Question: I have a very simple 'Entity' with just 4 fields: Name, State, City and ID and some Validations.
'''
[Table("Places")]
public class Place : BindableBase, IDataErrorInfo
{
private string name;
private string city;
private Estado state;
private int id;
[Required]
[StringLength(500)]
public string Name
{
get { return this.name; }
set { SetProperty(ref name, value); }
}
[Required]
[StringLength(500)]
public string City
{
get { return this.city; }
set { SetProperty(ref city, value); }
}
[Required]
public State State
{
get { return this.state; }
set { SetProperty(ref state, value); }
}
[Key]
public int Id
{
get { return this.id; }
set { SetProperty(ref id, value); }
}
[NotMapped]
public bool IsValid
{
get
{
return Validator.TryValidateObject(this, new ValidationContext(this), new Collection<ValidationResult>(), true);
}
}
#region IDataErrorInfo Members
/// <summary>
/// IDataErrorInfo Interface Error Message for the object.
/// </summary>
[NotMapped]
public string Error
{
get { throw new NotImplementedException(); }
}
public string this[string propertyName]
{
get
{
var context = new ValidationContext(this)
{
MemberName = propertyName
};
var results = new Collection<ValidationResult>();
bool isValid = Validator.TryValidateObject(this, context, results, true);
if (!isValid)
{
ValidationResult result = results.SingleOrDefault(p =>
p.MemberNames.Any(memberName =>
memberName == propertyName));
return result == null ? null : result.ErrorMessage;
}
return null;
}
}
#endregion
}
'''
I can add it to the DB just fine, but once I try to update it, I get an Exception.
I am using:
'''
public void UpdatePlace(Place place)
{
var entity = context.Places.Find(place.Id);
if (entity == null)
{
throw new InvalidOperationException("Place not found.");
}
context.Entry(place).CurrentValues.SetValues(place);
context.SaveChanges();
}
'''
When I get to
'''
context.Entry(place).CurrentValues.SetValues(place);
'''
I get an Exception as:
> System.InvalidOperationException"Member 'CurrentValues' cannot be called for the entity of type
'Place' because the entity does not exist in the context.
To add an entity to the context call the Add or Attach method of
DbSet."
'context.Entry' shows me that indeed the entity is detached

But 'DbSet.Find()' method's documentation shows clearly that 'Find()' should return an attached entity in case one is found in the DB:
> Finds an entity with the given primary key values. If an entity with the given primary key values exists in the context, then it is returned immediately without making a request to the store. Otherwise, a request is made to the store for an entity with the given primary key values and this . If no entity is found in the context or the store, then null is returned.
So when I try to get 'CurrentValues', since the entity is detached, it throws the 'Exception'... but as far as I can see, there should be an attached entity, or null, not anything else....
I can't find anything about this error online, I am using SQL CE 4.0 as the DB, does anyone knows what's happening?
I think I can just 'Attach' the entity every time I get it from 'Find' but still I want to understand what's going on with my software, since this shouldn't be happening.
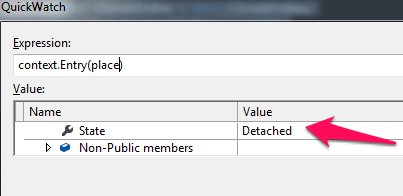
Answer: I think you should just change this line to:
'''
context.Entry(entity).CurrentValues.SetValues(place);
'''